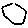
Label: hexagon